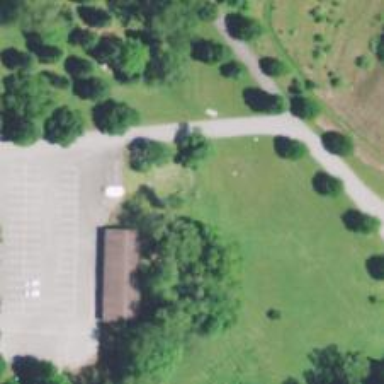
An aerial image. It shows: Disc golf hole.